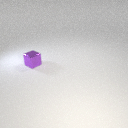
small purple metal cube